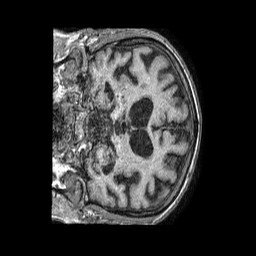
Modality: T1w
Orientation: coronal
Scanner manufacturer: philips
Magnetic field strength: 1.5 T
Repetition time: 0.007805 s
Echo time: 0.003566 s